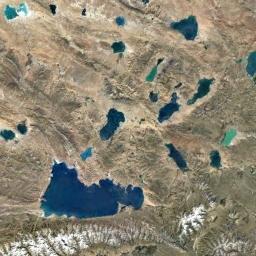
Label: lake